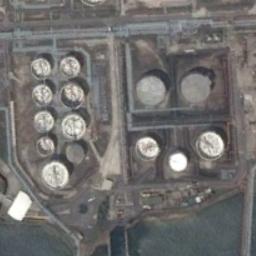
Label: storage tanks